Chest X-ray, PA view. Patient: 46 years old, sex F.
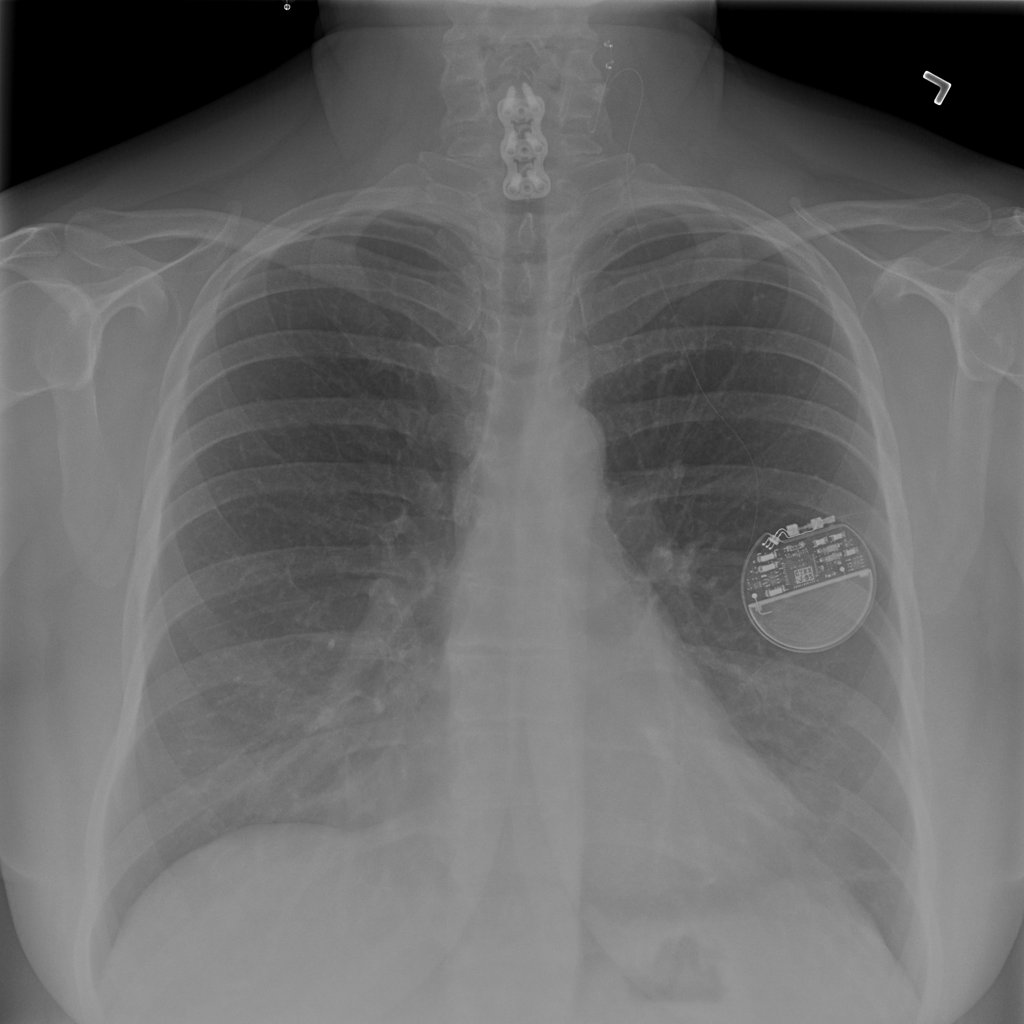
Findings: No Finding